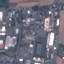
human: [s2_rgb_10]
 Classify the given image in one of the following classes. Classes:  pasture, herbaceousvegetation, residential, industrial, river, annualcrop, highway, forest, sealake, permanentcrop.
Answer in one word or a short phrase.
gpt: Industrial